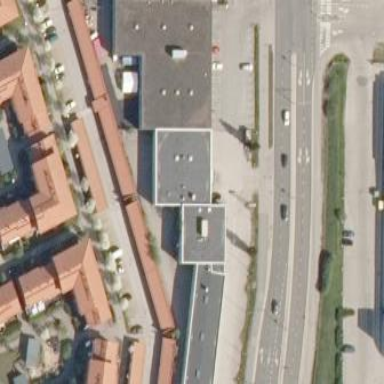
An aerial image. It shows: Retail building.